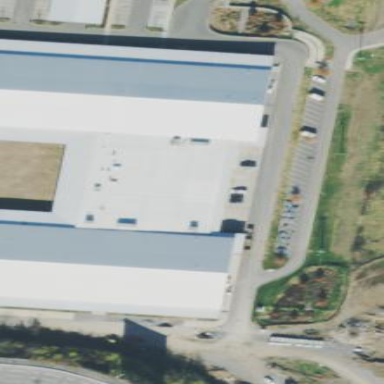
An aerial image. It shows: Event venue building.